Field crop: tomato
Growth stage: 2
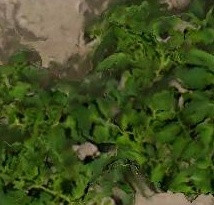
Species: tomato